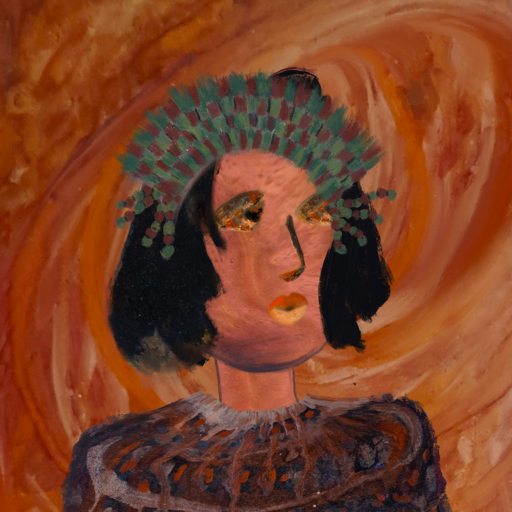
Background: Pious_Lady, Head And Neck Side: Mother_And_Son_Mother, Face Side: Gypsy_Queen, Bust: Hypocrite, Hair Side: Mosgoul, Head Accessory: After_Raid_Crown, Second Necklace: Blank, Necklace: Blank, Baby: Blank